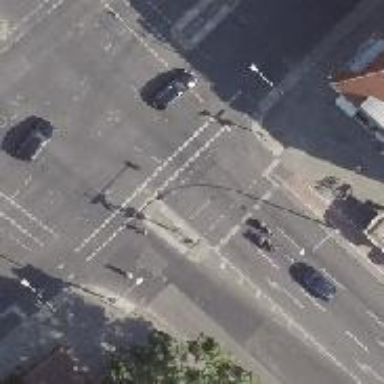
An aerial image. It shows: Traffic island located on footway.